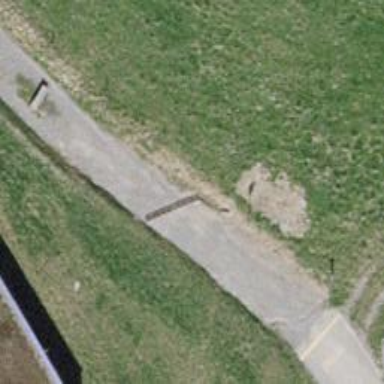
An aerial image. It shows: Block barrier.